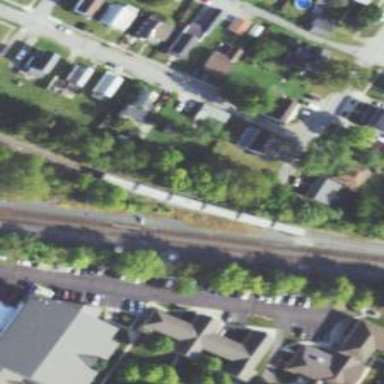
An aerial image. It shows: Junction on the railway.